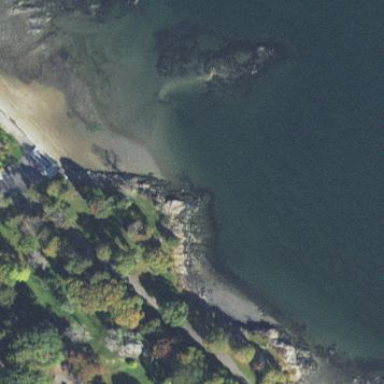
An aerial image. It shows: Natural rock reef.